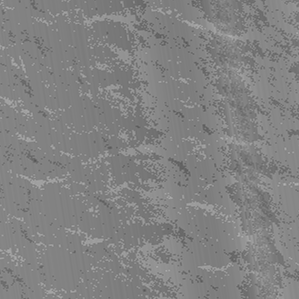
Label: frost